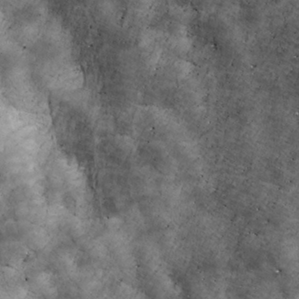
Label: non_frost